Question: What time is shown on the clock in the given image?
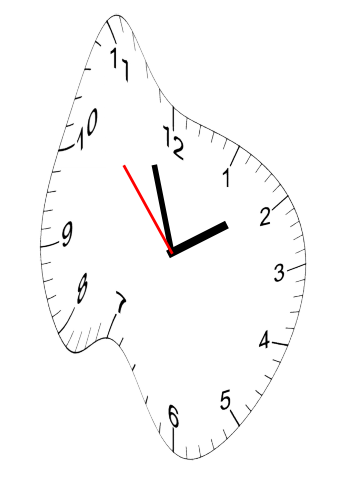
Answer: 01:56:53